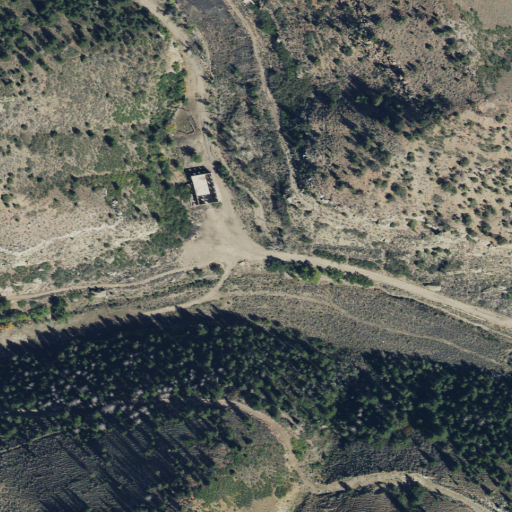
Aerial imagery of valley in Utah named Left Fork Spring Canyon containing evergreen forest, deciduous forest, open development, shrub, and grassland